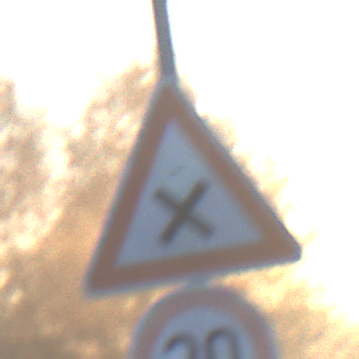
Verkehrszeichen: KreuzungOderEinmuendung
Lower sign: Geschwindigkeit30
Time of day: Dawn
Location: Outdoor (Nature)
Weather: Clear
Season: NotSpecified
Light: Natural